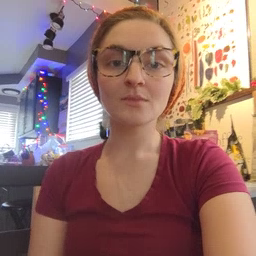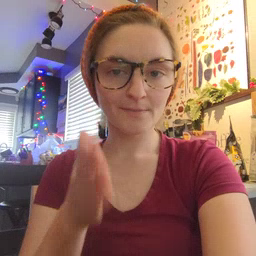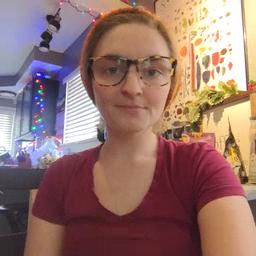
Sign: will